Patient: sex M, age 61
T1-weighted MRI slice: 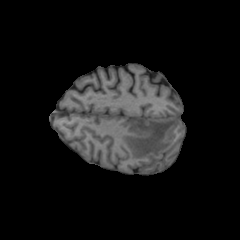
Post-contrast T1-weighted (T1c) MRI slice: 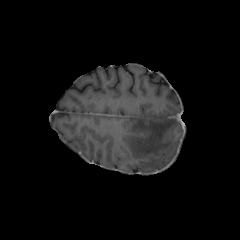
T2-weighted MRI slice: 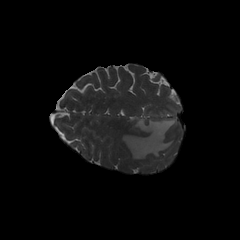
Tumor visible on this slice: yes
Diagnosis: Glioblastoma, IDH-wildtype
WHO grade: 4